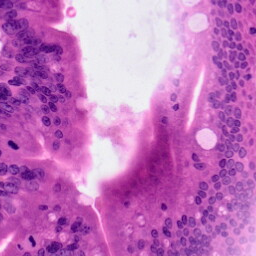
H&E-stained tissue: Pancreatic